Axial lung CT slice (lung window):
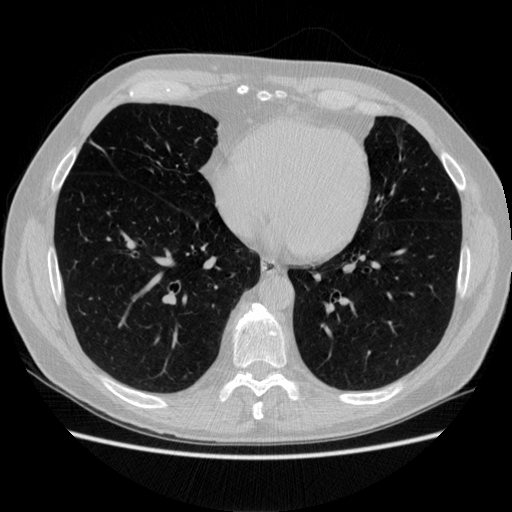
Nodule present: no